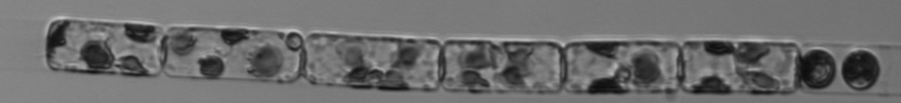
Label: Guinardia_delicatula_TAG_internal_parasite